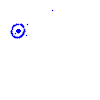
Particle: proton